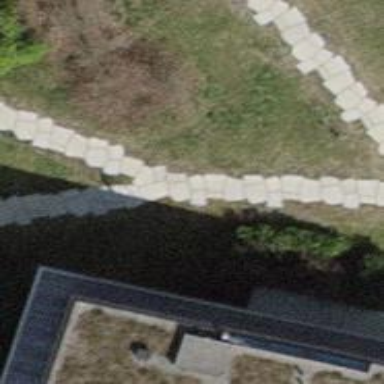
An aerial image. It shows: Footway surfaced with paving stones.